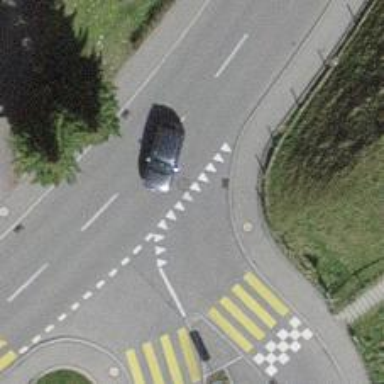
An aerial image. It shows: Road with "give way" sign.